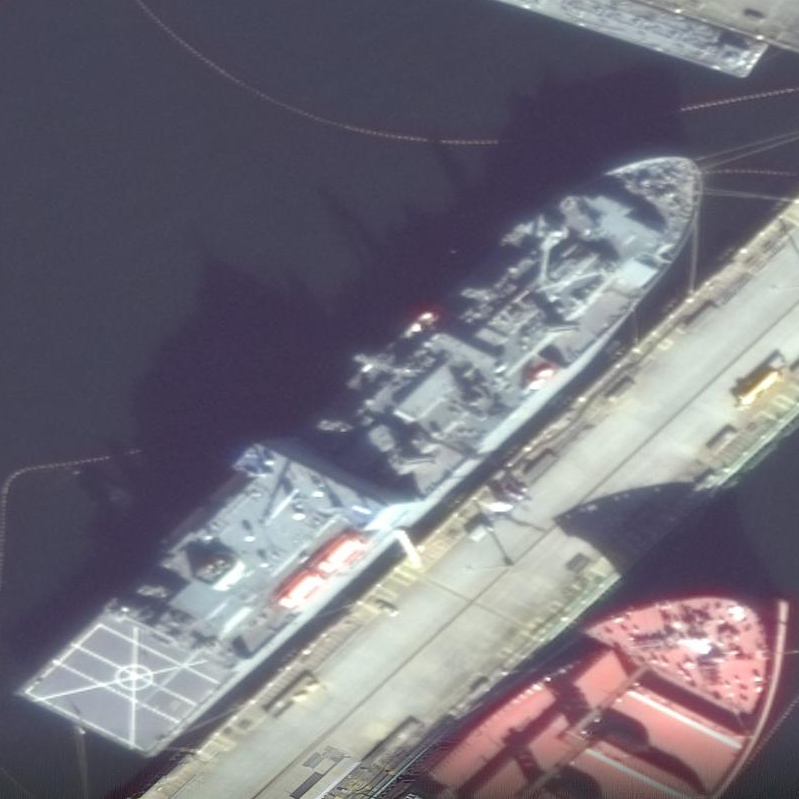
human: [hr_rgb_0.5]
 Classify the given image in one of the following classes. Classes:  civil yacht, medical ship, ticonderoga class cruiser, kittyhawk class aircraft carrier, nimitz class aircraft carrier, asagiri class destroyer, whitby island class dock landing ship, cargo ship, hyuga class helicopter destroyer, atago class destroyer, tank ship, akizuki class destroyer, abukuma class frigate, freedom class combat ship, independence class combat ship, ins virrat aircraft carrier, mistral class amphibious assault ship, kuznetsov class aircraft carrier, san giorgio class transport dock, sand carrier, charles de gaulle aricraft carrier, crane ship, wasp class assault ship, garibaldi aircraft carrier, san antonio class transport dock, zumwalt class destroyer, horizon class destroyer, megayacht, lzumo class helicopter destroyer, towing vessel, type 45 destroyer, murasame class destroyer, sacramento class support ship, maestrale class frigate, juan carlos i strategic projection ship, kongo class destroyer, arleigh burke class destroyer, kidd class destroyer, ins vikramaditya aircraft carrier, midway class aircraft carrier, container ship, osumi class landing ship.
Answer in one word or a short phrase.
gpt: Crane ship